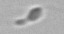
Label: Dinobryon